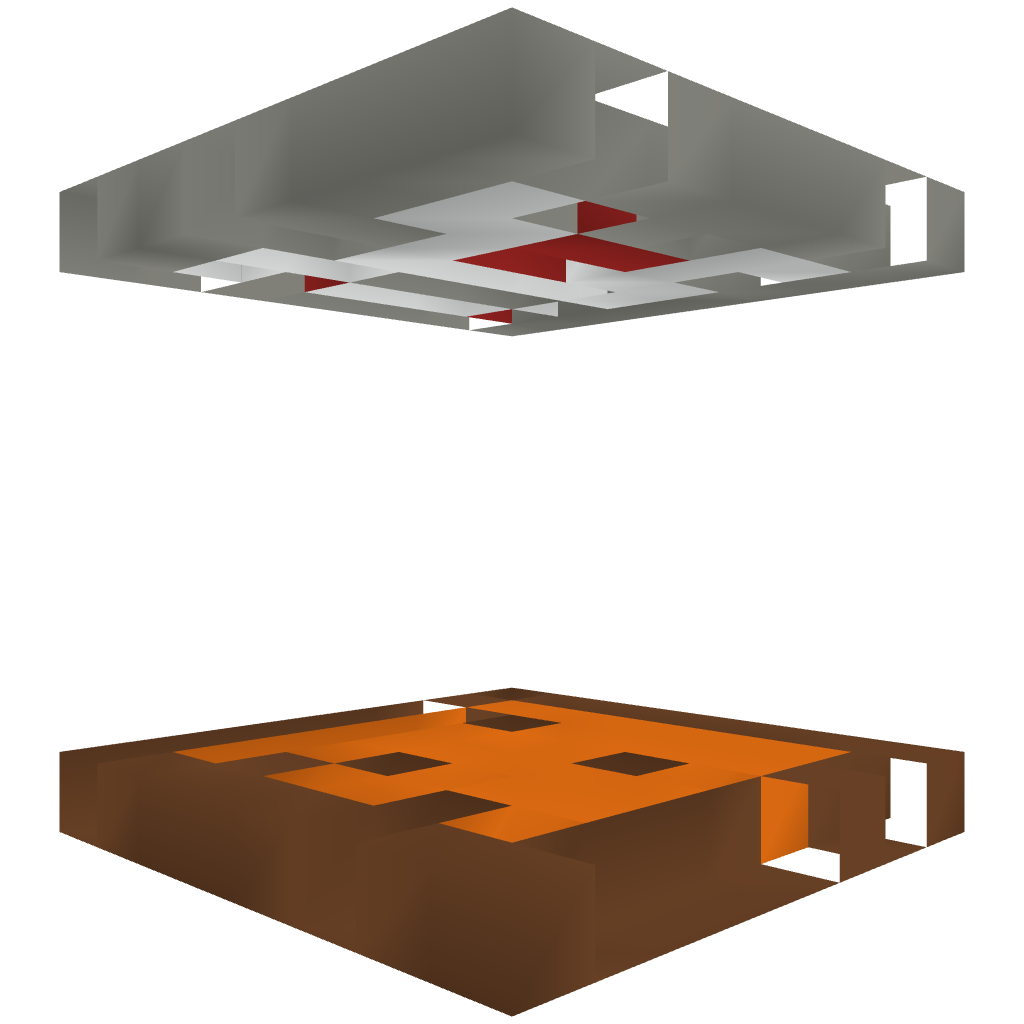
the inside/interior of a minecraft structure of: CakeHead